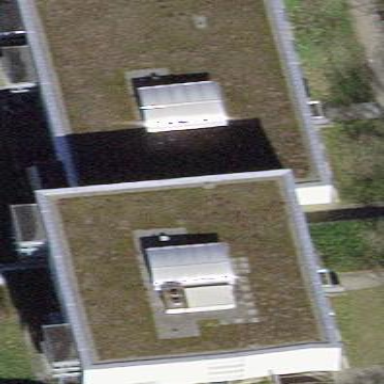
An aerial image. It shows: Flat-roofed apartment building.